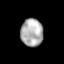
Tissue: lung
Cell type: Epithelial cells
Senescence score: 0.1624
Nuclear area (px): 616
Mean DAPI intensity: 171.778